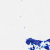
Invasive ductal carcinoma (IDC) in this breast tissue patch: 0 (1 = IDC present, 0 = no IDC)